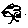
Label: tree